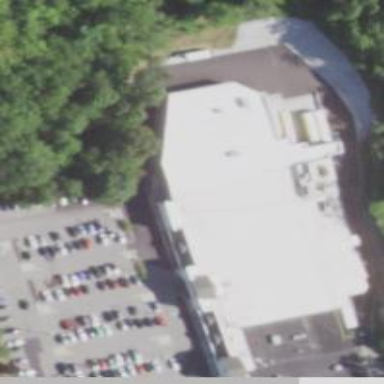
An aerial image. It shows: Supermarket building.